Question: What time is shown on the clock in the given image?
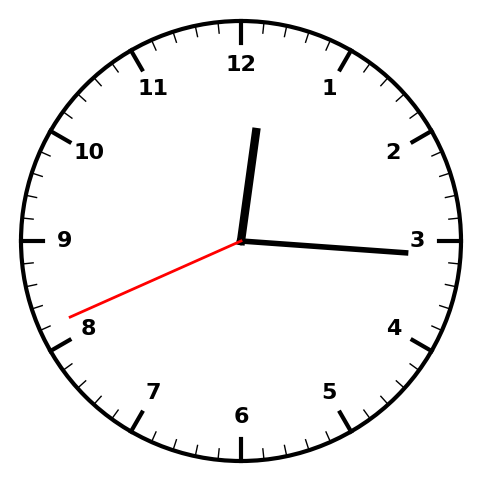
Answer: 12:15:41